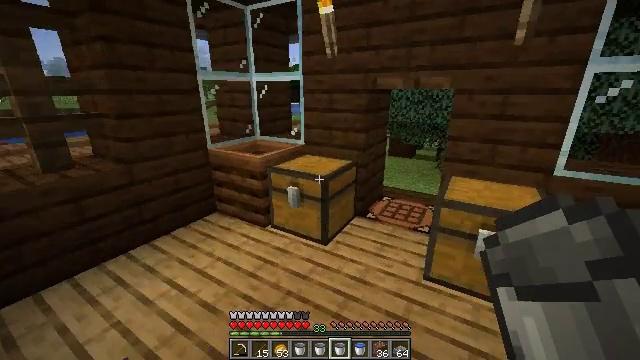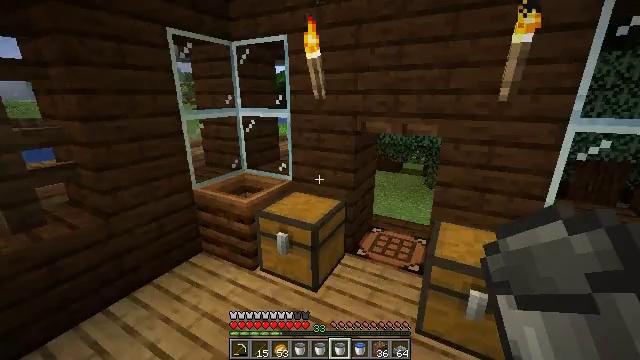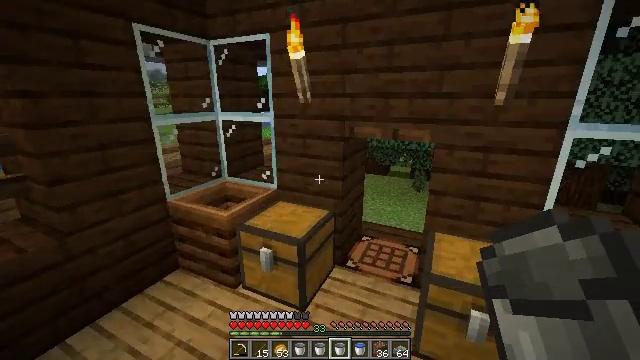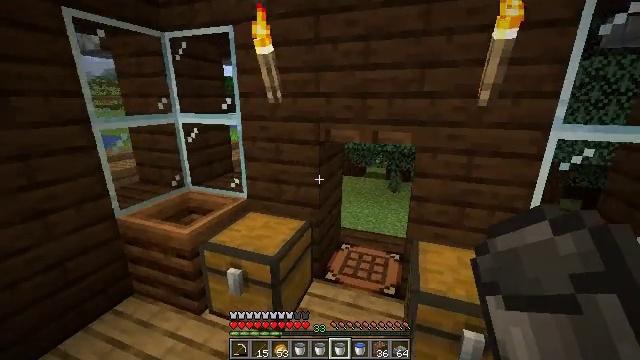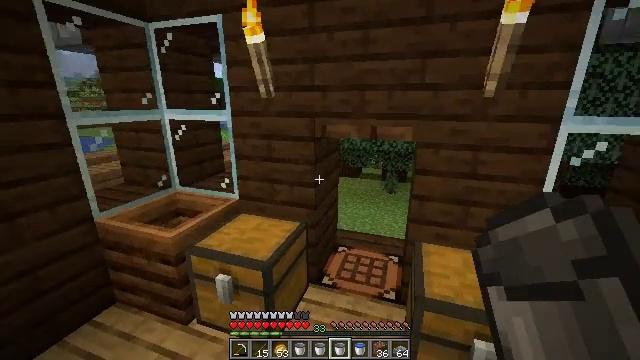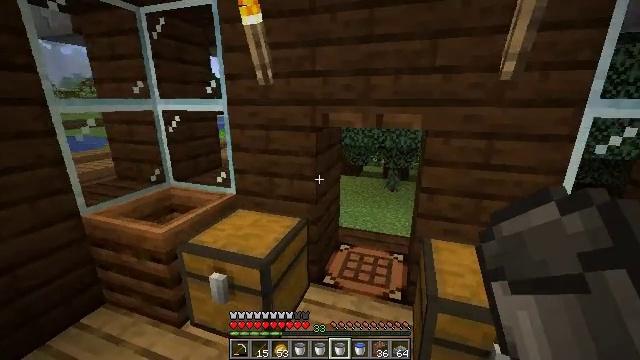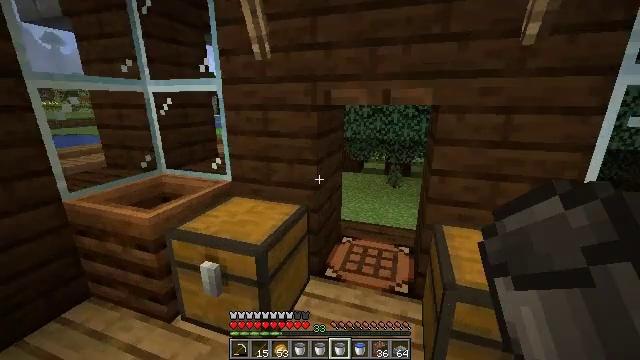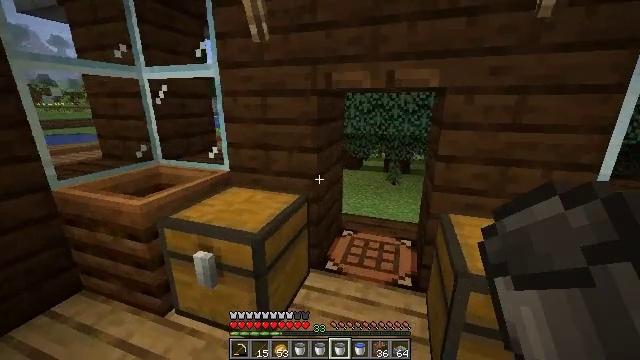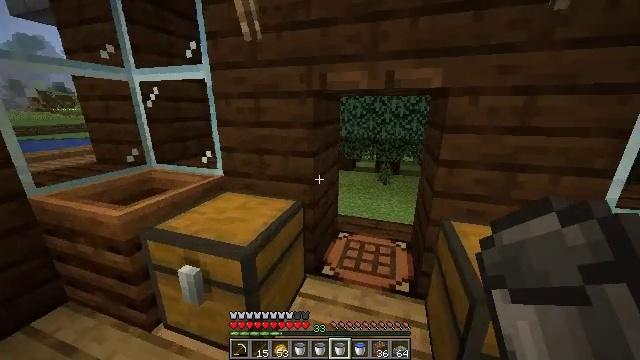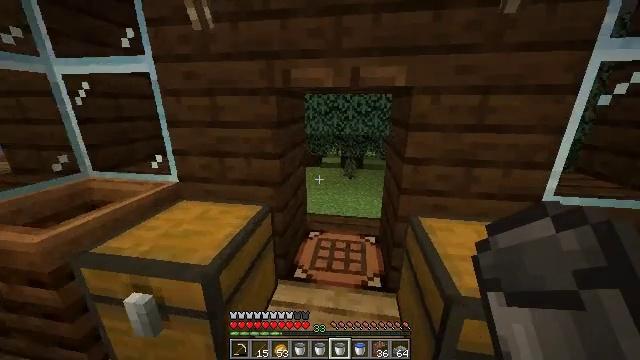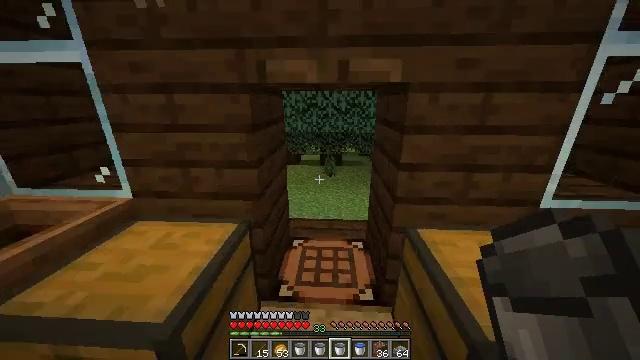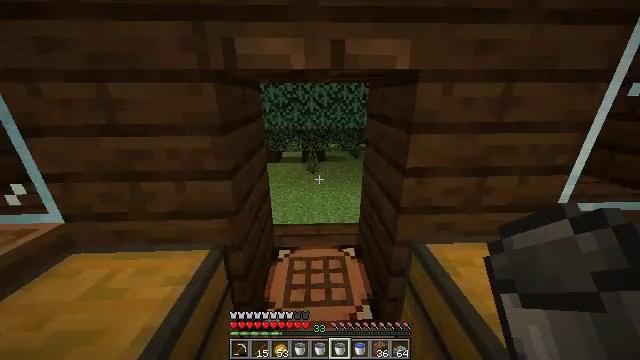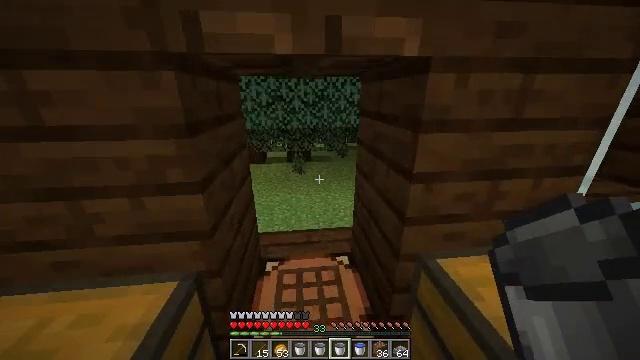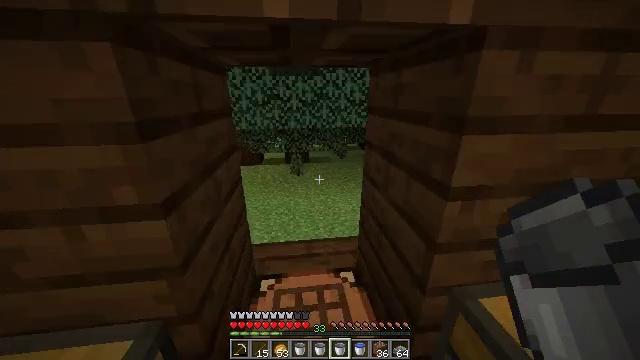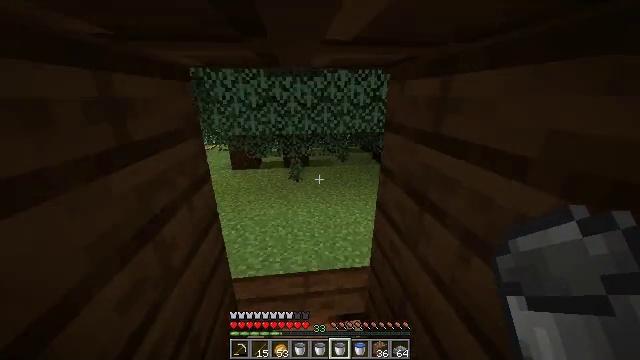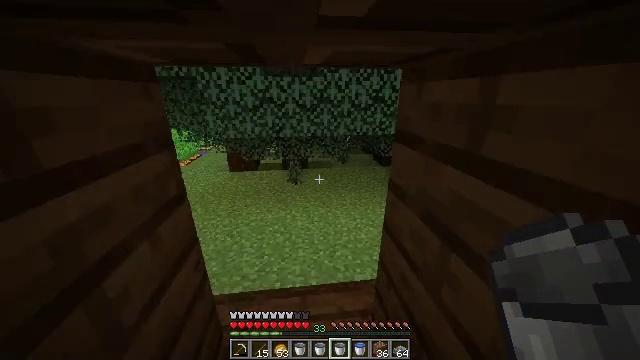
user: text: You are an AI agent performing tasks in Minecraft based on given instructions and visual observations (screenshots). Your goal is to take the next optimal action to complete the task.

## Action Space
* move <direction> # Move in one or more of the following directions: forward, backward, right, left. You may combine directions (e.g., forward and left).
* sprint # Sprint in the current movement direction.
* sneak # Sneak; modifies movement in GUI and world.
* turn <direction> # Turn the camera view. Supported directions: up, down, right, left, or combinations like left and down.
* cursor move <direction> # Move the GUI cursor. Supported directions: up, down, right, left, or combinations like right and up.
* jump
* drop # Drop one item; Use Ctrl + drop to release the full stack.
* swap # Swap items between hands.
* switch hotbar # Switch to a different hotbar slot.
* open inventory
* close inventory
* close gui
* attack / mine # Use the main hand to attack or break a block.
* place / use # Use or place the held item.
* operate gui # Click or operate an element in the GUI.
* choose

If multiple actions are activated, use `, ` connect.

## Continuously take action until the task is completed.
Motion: motion action
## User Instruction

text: Collect spruce leaves for landscaping.
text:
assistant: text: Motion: move forward, turn right and up
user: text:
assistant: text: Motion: move forward, turn right
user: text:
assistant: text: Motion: move forward, turn right
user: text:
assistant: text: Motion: move forward, turn right
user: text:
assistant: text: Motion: move forward
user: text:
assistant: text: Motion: move forward, sprint
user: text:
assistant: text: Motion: move forward, sprint
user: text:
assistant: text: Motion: move forward, sprint, turn right
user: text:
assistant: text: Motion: move forward, sprint, turn right and down
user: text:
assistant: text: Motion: move forward, turn right and down
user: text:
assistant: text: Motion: move forward, turn right and down
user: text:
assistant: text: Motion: move forward, turn right
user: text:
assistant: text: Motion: move forward, sprint
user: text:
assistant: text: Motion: move forward, sprint
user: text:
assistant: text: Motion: move forward, sprint
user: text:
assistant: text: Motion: move forward, sprint
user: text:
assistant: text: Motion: move forward, turn down
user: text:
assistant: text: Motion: move forward
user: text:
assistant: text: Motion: move forward
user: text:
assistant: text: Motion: move forward, sprint
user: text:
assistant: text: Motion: move forward, sprint, turn right
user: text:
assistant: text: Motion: move forward, sprint, turn right
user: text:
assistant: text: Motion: move forward, turn right
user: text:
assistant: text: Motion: move forward, turn right and up
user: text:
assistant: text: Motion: move forward, turn right and up
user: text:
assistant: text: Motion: move forward, sprint, turn right and up
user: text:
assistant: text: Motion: move forward, sprint, turn right and up
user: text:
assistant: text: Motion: move forward, sprint, turn right
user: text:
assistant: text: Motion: move forward, sprint
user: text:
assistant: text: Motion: move forward